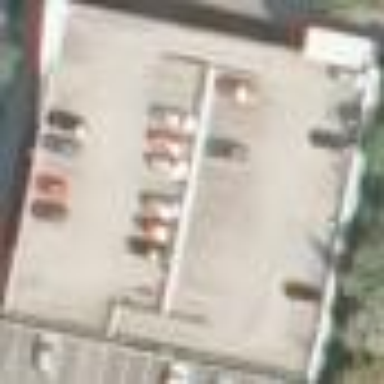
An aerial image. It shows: Multi-storey parking building with flat roof.